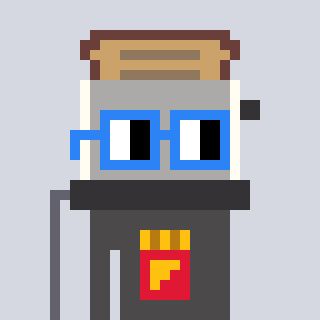
a pixel art character with square blue glasses, a toaster-shaped head and a grayscale-colored body on a cool background